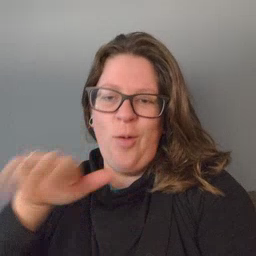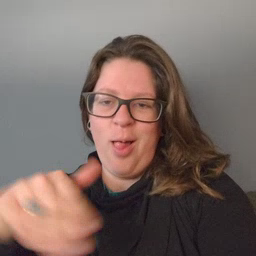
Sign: all